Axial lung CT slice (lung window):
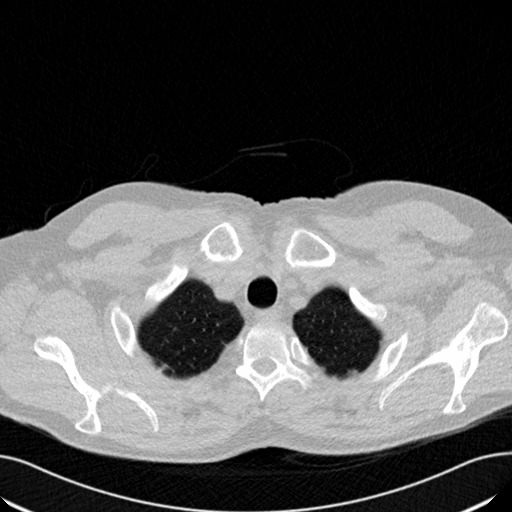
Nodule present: no